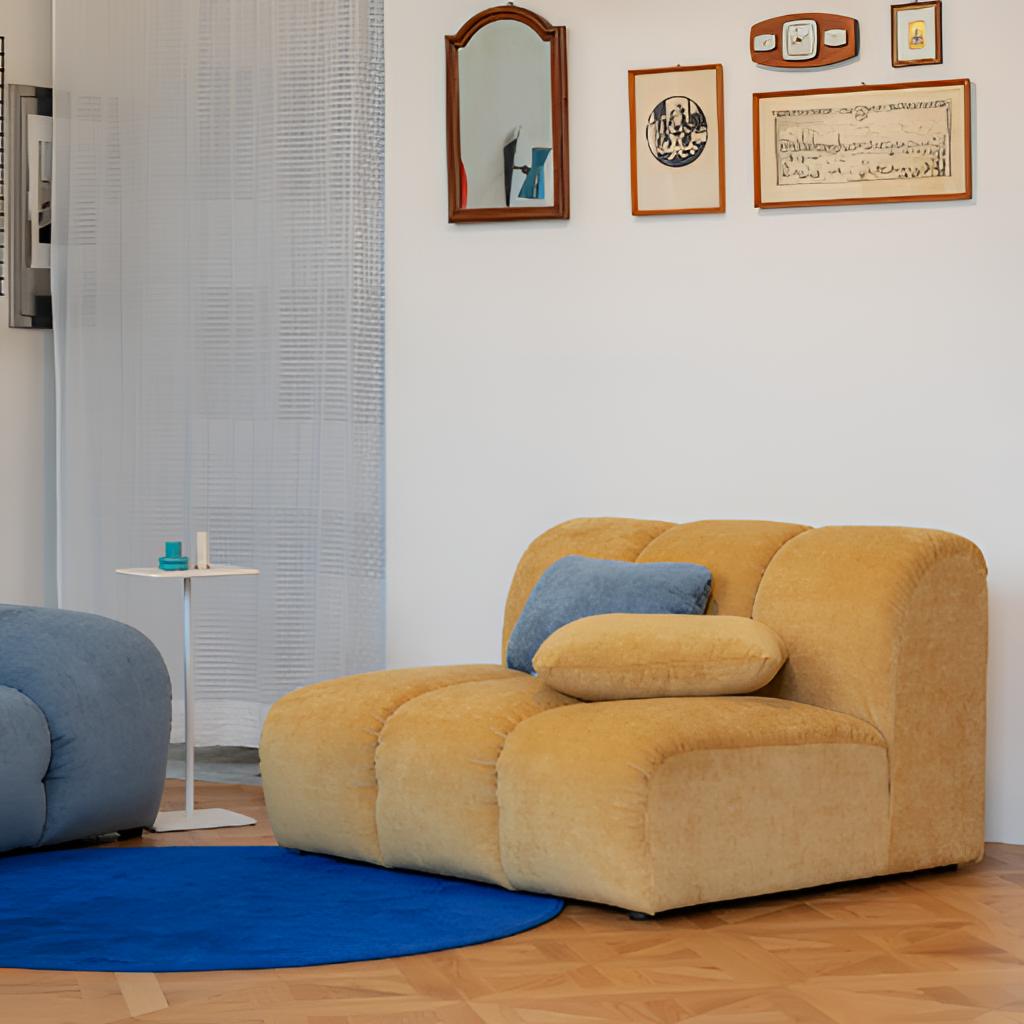
fabric armchair, living room, white paint wallpaper, with solid pattern, modern, wood flooring, with parquet pattern